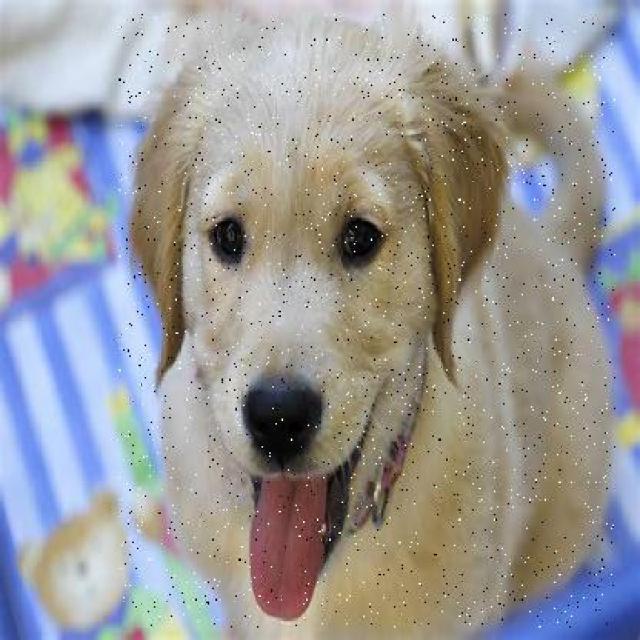
Healthy canine skin — no visible lesions, inflammation, or abnormalities. The skin and coat appear normal.